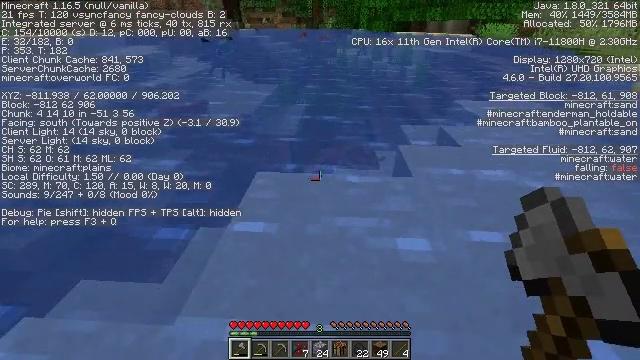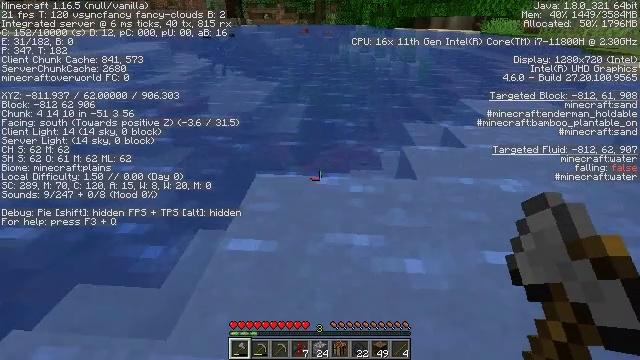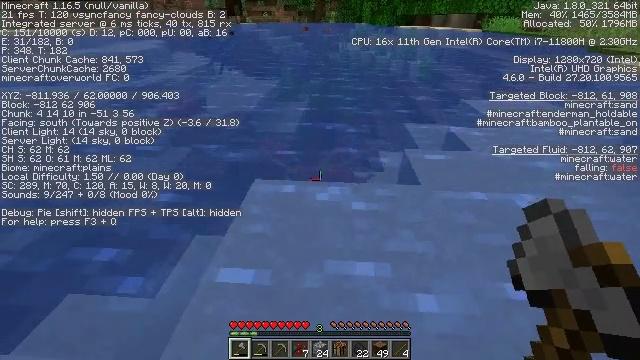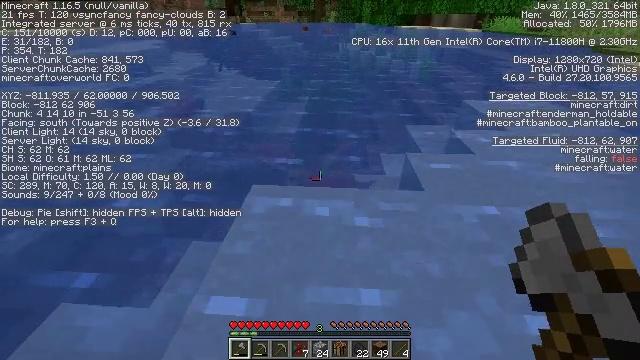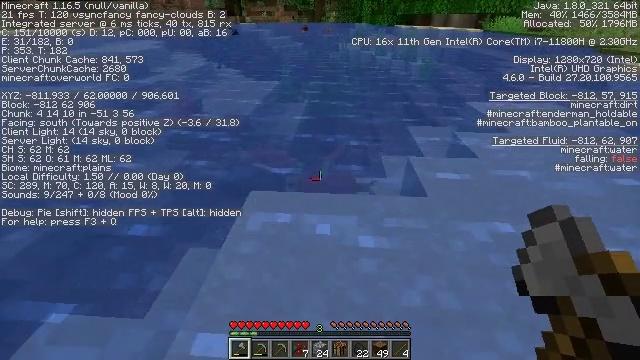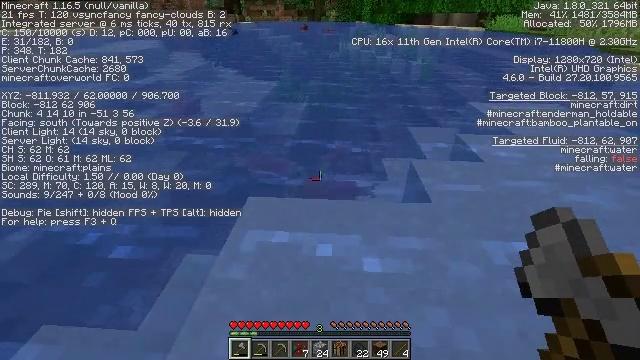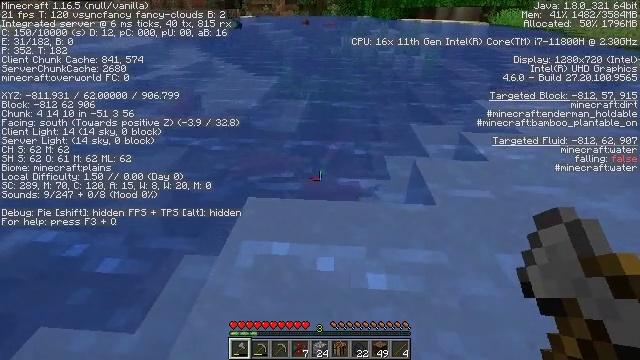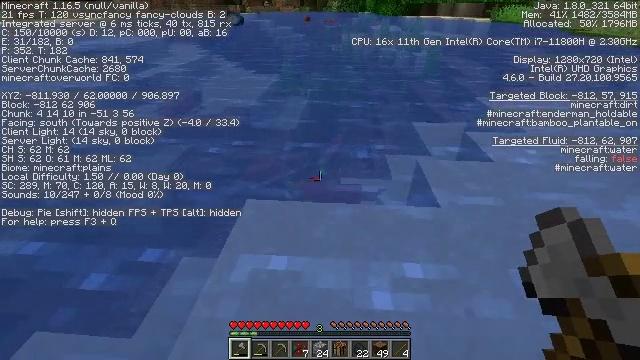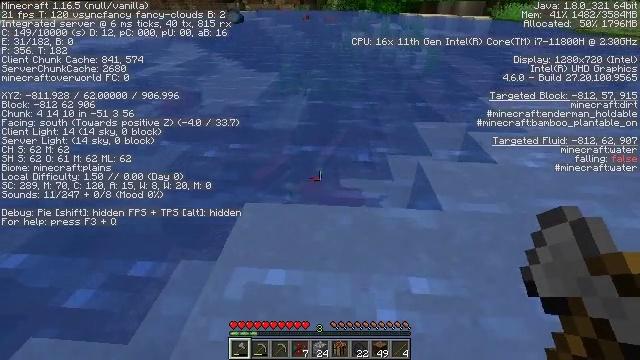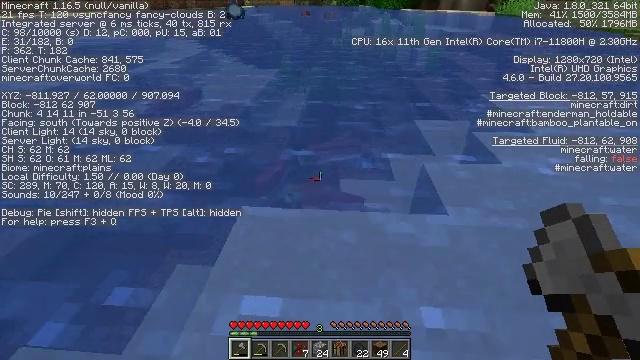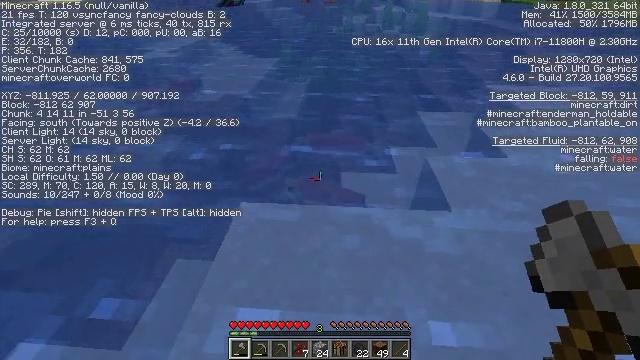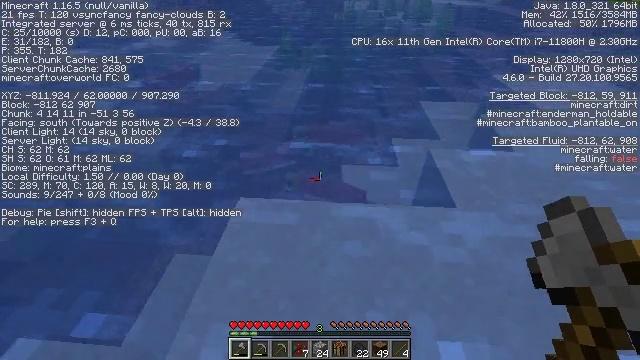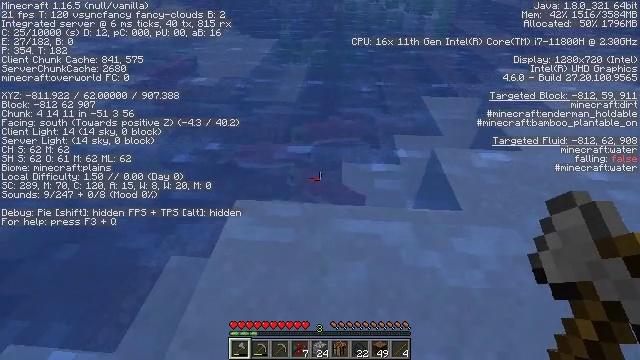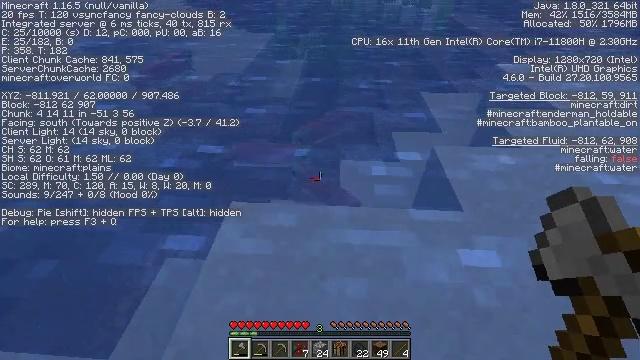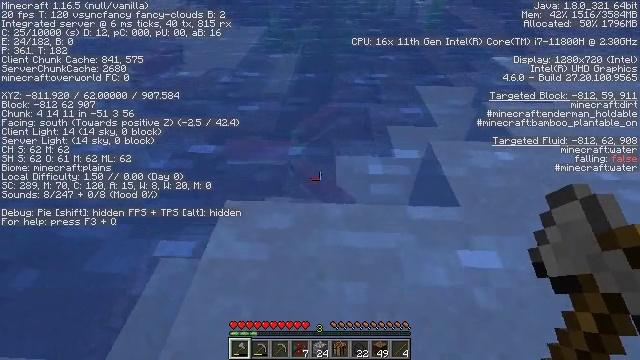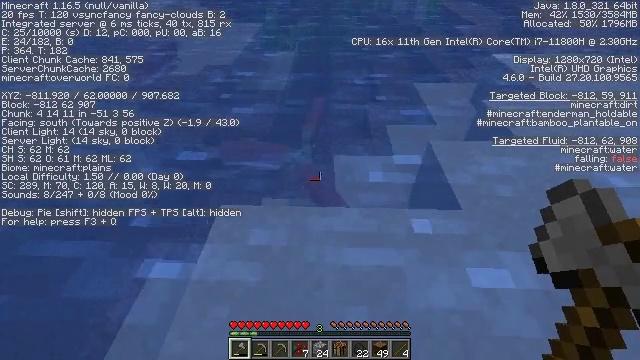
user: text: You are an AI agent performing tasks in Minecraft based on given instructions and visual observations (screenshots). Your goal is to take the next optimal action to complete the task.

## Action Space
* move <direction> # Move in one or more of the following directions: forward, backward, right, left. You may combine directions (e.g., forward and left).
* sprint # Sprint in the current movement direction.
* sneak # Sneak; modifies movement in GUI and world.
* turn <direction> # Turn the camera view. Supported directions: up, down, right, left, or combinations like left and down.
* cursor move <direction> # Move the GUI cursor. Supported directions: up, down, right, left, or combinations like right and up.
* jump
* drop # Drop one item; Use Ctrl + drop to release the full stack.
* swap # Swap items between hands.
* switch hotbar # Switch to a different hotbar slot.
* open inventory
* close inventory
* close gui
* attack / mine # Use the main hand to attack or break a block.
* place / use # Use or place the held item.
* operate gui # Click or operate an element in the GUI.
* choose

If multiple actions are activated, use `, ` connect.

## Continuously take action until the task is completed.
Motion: motion action
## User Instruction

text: Kill the salmon.
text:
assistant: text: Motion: move forward
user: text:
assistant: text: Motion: move forward
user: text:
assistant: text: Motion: move forward
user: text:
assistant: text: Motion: move forward
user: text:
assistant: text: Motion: move forward
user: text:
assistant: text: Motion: move forward
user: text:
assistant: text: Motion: move forward
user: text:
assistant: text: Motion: move forward
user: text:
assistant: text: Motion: move forward
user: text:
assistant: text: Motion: move forward, turn down
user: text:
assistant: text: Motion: move forward, turn down
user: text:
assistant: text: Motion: move forward, turn down
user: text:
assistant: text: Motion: move forward, turn down
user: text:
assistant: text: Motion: move forward, turn right and down
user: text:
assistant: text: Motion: move forward
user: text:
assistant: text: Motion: move forward
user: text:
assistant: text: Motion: move forward, turn down
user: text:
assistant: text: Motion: move forward, turn down
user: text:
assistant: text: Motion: attack / mine
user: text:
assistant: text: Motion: attack / mine
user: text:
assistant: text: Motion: attack / mine
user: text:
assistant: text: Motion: no_op
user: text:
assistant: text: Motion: no_op
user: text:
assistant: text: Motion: no_op
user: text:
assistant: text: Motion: no_op
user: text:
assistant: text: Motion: turn down
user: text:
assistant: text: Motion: no_op
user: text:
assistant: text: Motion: no_op
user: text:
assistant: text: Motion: no_op
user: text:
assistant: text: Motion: turn left